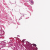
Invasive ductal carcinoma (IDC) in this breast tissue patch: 0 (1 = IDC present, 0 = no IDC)